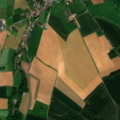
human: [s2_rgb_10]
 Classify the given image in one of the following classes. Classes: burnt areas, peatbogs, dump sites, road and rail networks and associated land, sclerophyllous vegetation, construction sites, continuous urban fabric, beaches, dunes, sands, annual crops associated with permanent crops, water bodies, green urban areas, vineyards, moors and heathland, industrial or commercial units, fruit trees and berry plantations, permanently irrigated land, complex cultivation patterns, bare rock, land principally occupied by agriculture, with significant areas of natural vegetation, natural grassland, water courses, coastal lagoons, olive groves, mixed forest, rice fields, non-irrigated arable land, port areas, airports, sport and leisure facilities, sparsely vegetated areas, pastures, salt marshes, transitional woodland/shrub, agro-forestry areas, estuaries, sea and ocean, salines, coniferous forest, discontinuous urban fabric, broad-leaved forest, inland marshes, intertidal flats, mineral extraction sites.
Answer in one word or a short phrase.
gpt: discontinuous urban fabric, non-irrigated arable land, pastures, land principally occupied by agriculture, with significant areas of natural vegetation